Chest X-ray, PA view. Patient: 54 years old, sex F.
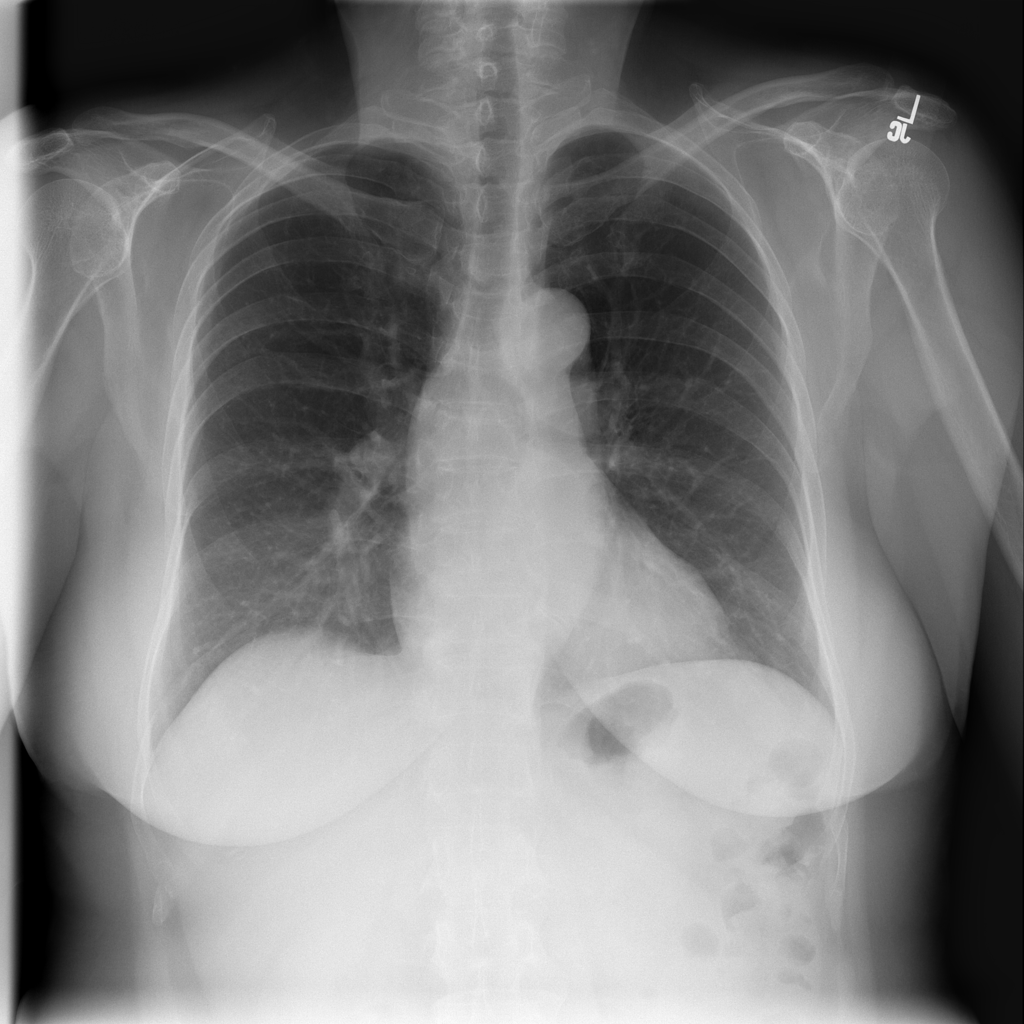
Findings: No Finding